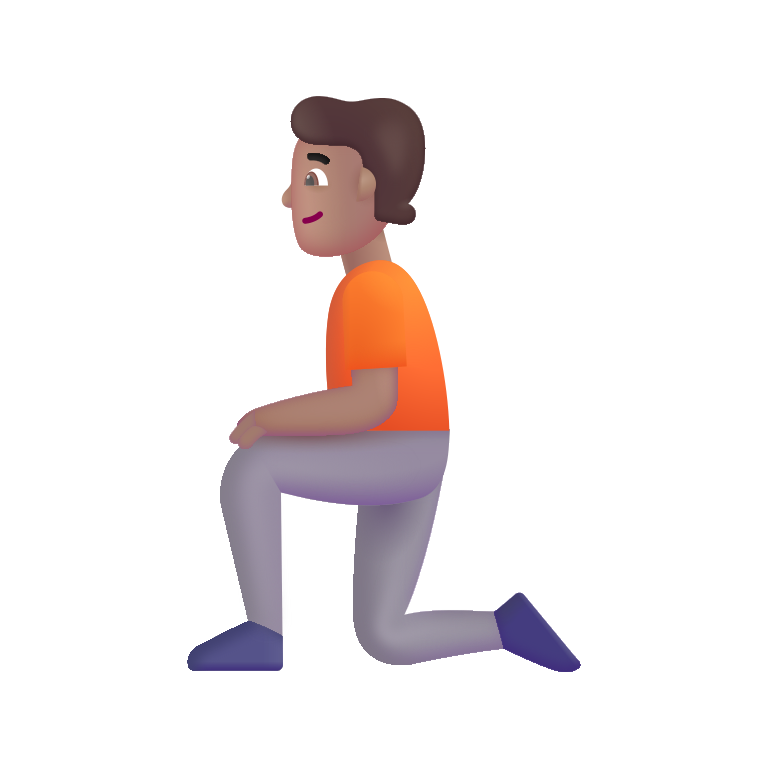
person kneeling color